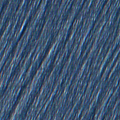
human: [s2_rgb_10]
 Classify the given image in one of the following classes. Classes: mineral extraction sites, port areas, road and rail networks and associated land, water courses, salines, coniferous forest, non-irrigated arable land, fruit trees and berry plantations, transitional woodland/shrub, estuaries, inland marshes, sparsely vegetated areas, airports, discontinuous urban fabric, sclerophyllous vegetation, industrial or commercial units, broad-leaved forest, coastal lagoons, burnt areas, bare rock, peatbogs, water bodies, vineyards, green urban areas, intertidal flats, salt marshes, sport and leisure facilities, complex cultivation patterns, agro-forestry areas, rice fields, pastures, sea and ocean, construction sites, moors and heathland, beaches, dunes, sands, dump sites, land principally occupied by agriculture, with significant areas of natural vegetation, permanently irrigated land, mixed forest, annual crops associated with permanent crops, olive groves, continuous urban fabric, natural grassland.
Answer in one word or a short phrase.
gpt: continuous urban fabric